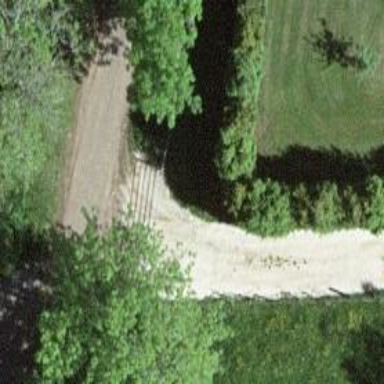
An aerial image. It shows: Hedge barrier.